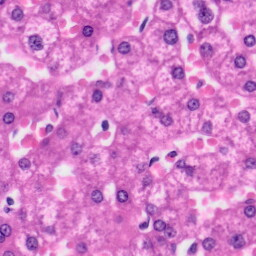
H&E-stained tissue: Liver